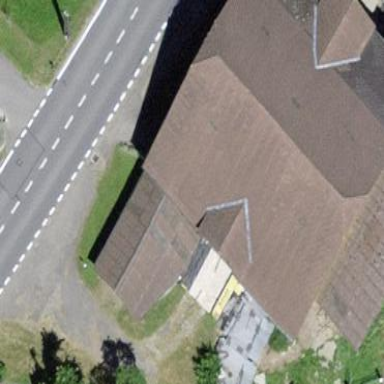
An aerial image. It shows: Rural barn.